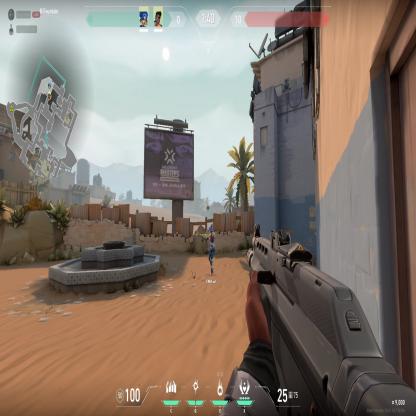
Label: teammate